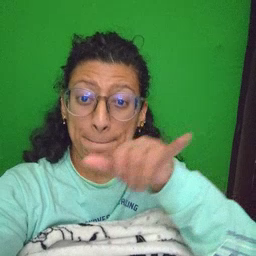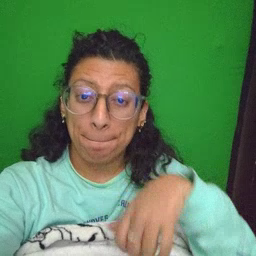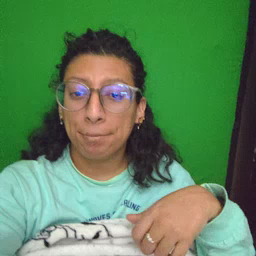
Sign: same